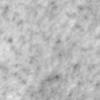
Label: no_change